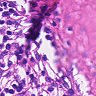
Metastatic tissue present: no